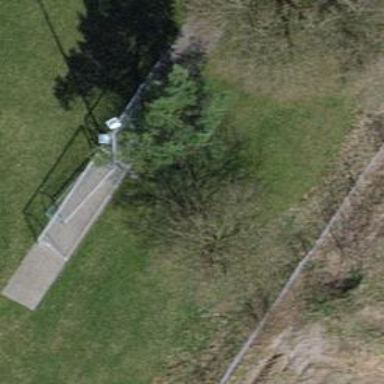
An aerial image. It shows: Urban area featuring tree as natural element.